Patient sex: M
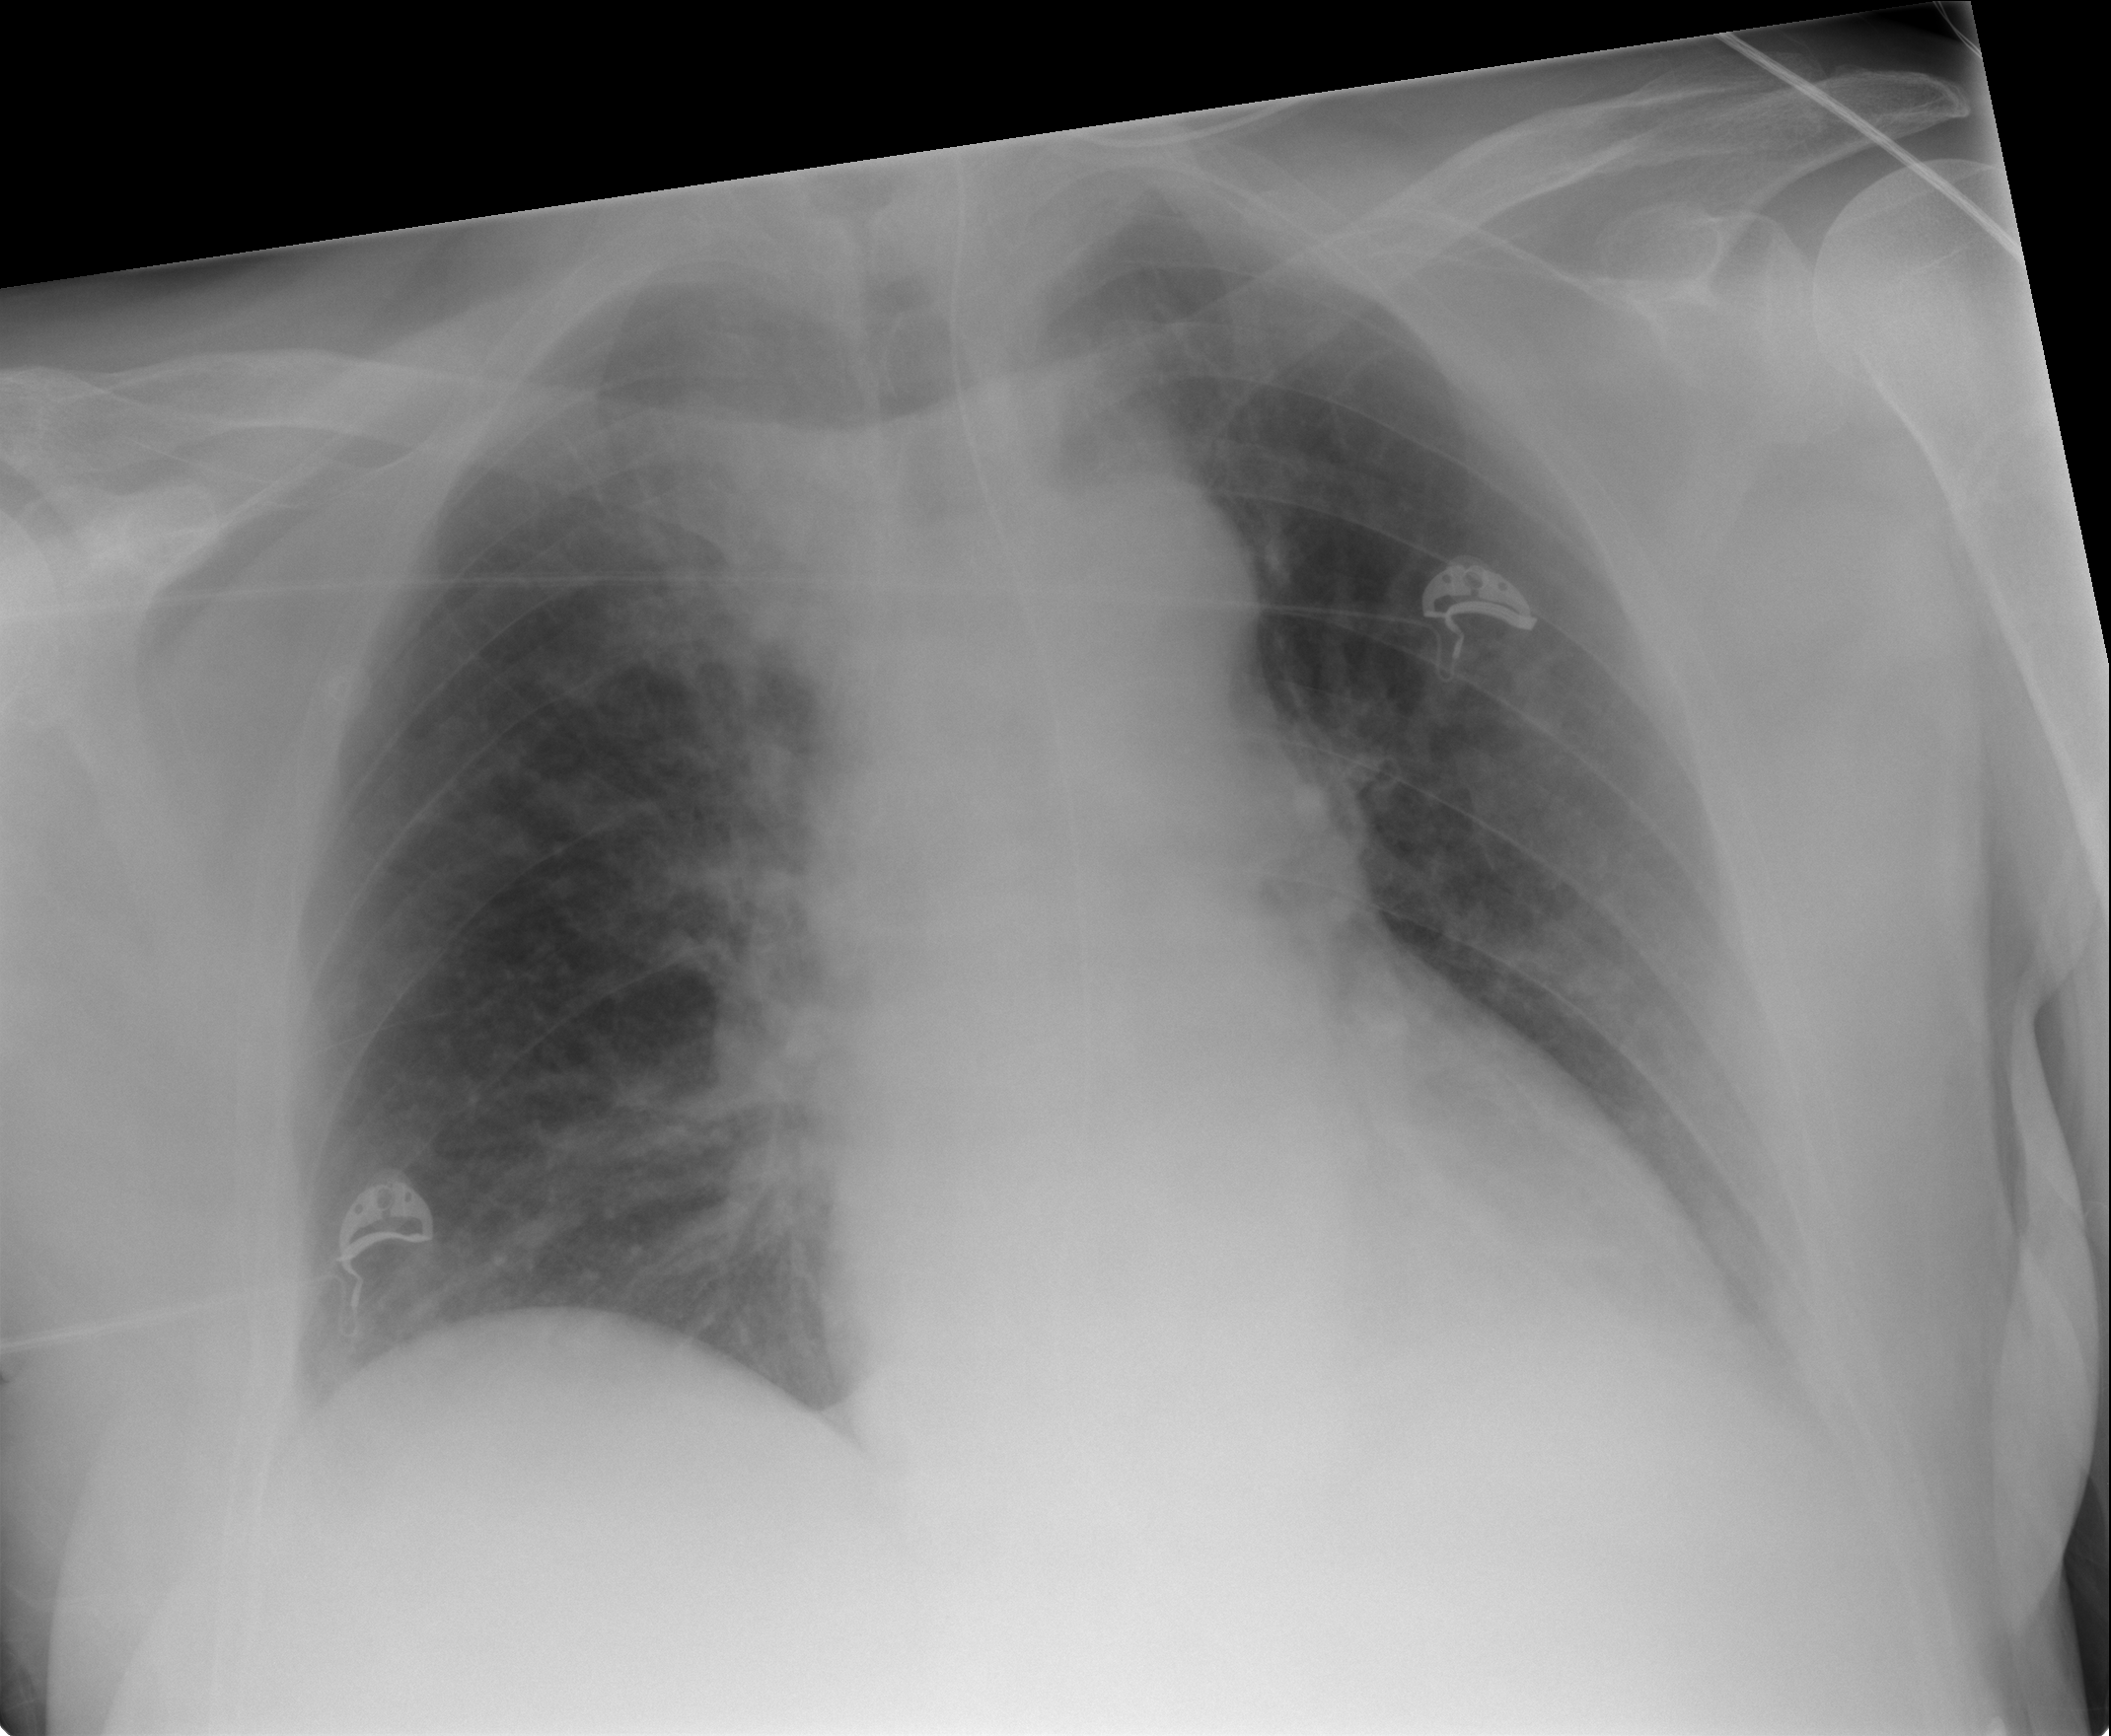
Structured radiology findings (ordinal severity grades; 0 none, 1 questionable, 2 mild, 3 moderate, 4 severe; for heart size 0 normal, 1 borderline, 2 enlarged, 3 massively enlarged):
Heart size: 2
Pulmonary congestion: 2
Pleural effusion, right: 0
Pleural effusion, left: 1
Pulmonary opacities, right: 2
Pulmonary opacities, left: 2
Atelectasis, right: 2
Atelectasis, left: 2